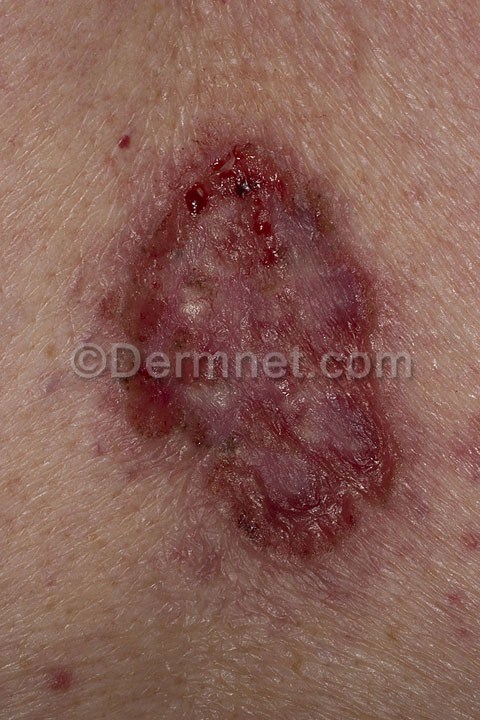
Disease: Actinic Keratosis Basal Cell Carcinoma and other Malignant Lesions